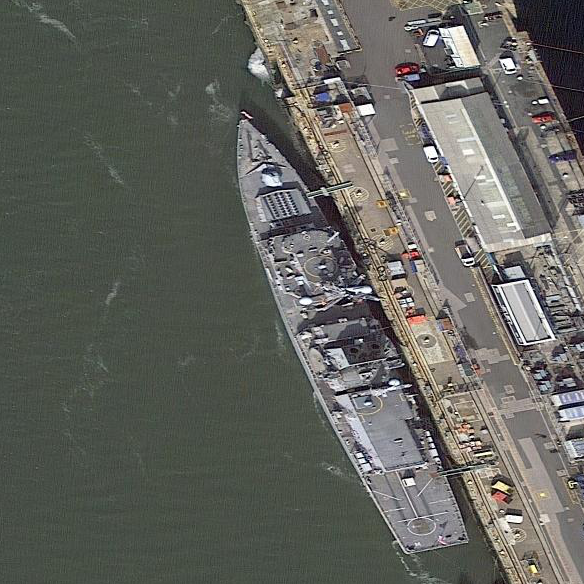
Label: Type_45_destroyer